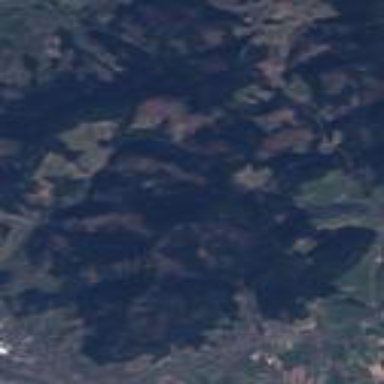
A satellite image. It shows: Forest.